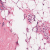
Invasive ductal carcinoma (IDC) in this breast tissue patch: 0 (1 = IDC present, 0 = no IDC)